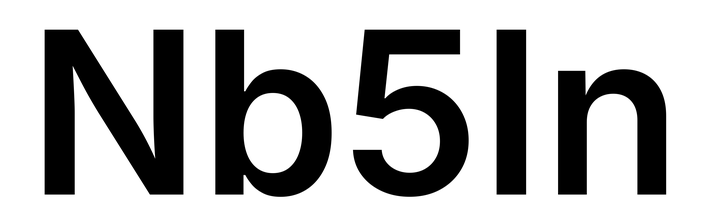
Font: Inter_SemiBold